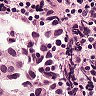
Metastatic tissue present: yes